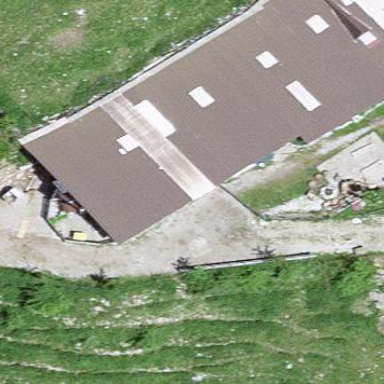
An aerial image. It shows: Rural barn.